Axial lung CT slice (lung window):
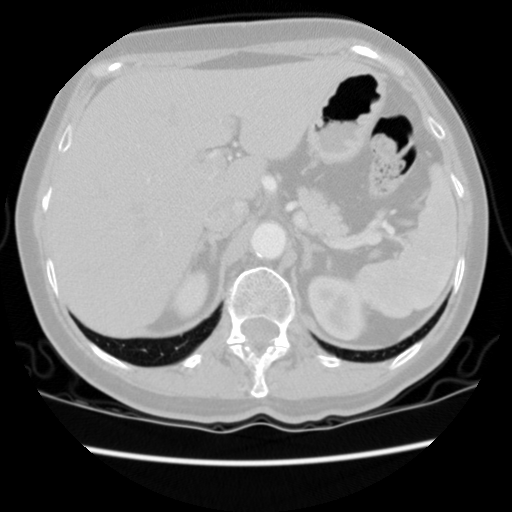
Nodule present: no